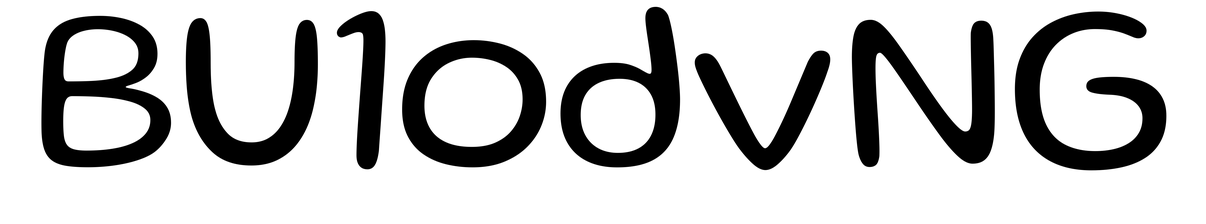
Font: Gluten_Light